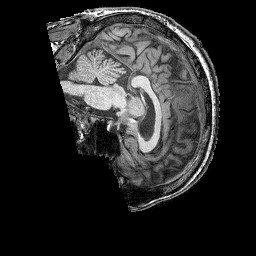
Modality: T1w
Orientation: sagittal
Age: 47
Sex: male
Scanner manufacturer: siemens
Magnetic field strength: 3 T
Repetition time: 2.25 s
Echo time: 0.00411 s